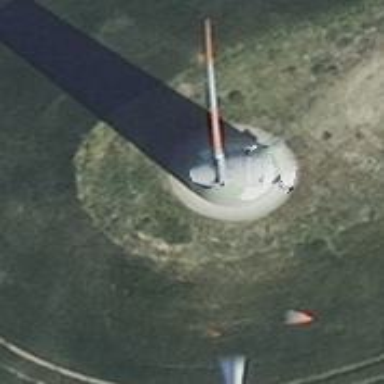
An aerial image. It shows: Wind generator powered by horizontal axis wind turbine.